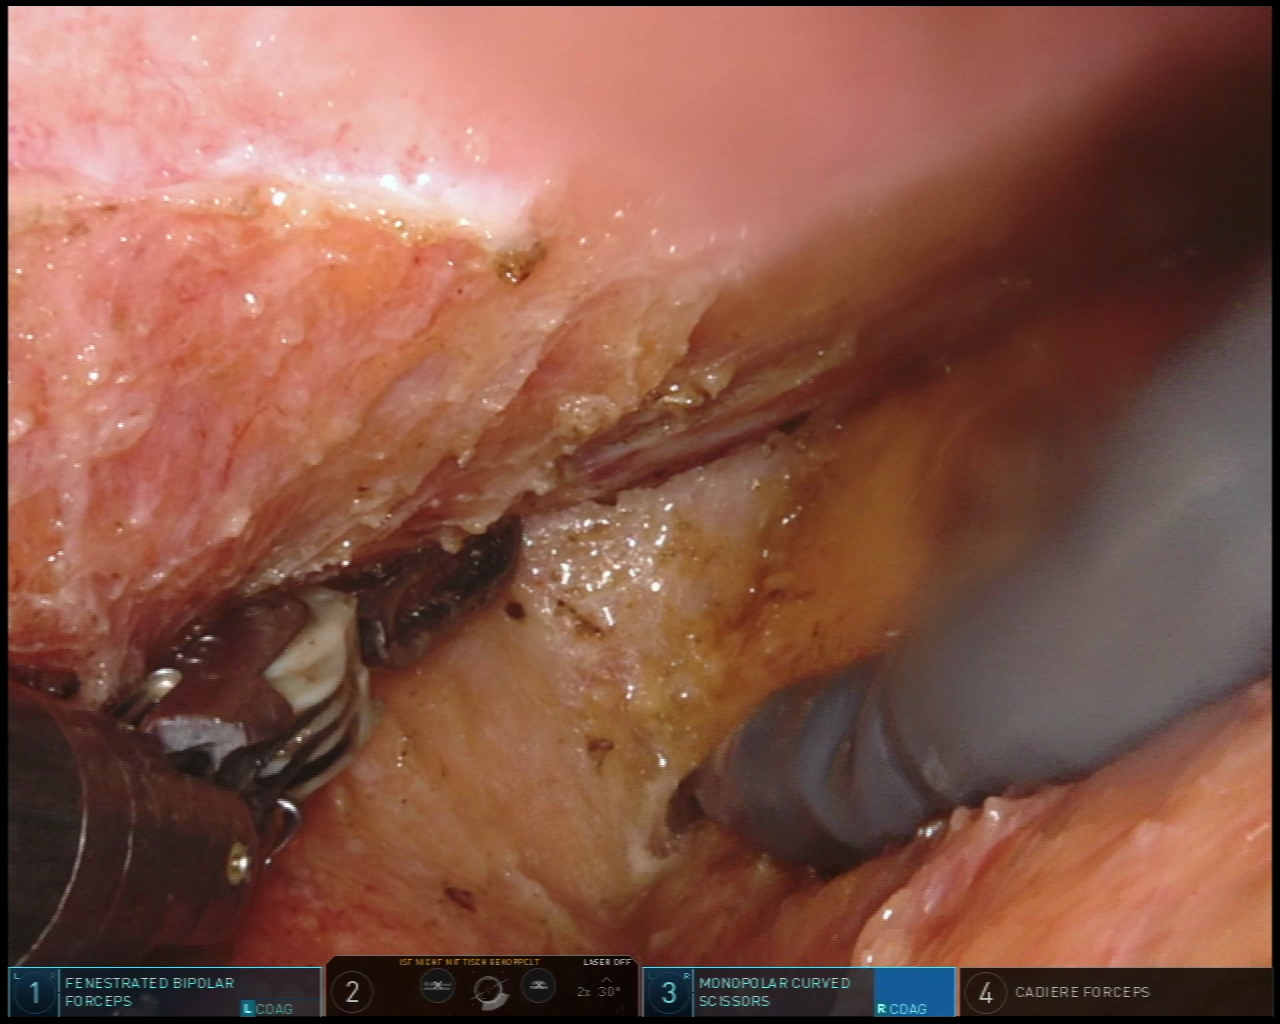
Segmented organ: vesicular_glands
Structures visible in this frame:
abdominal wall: no
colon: no
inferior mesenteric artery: no
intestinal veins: no
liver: no
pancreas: no
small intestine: no
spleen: no
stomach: no
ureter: no
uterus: no
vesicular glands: yes